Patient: sex F, age 38
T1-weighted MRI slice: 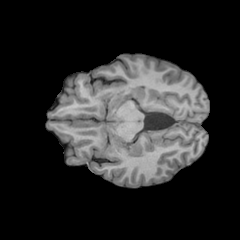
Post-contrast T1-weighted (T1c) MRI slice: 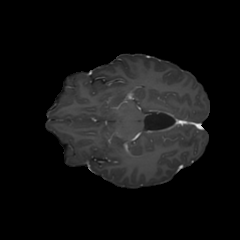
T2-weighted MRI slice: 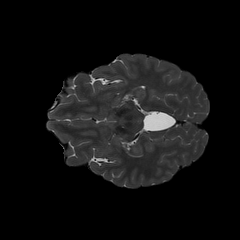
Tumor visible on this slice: no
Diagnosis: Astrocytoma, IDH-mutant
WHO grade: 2